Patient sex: M
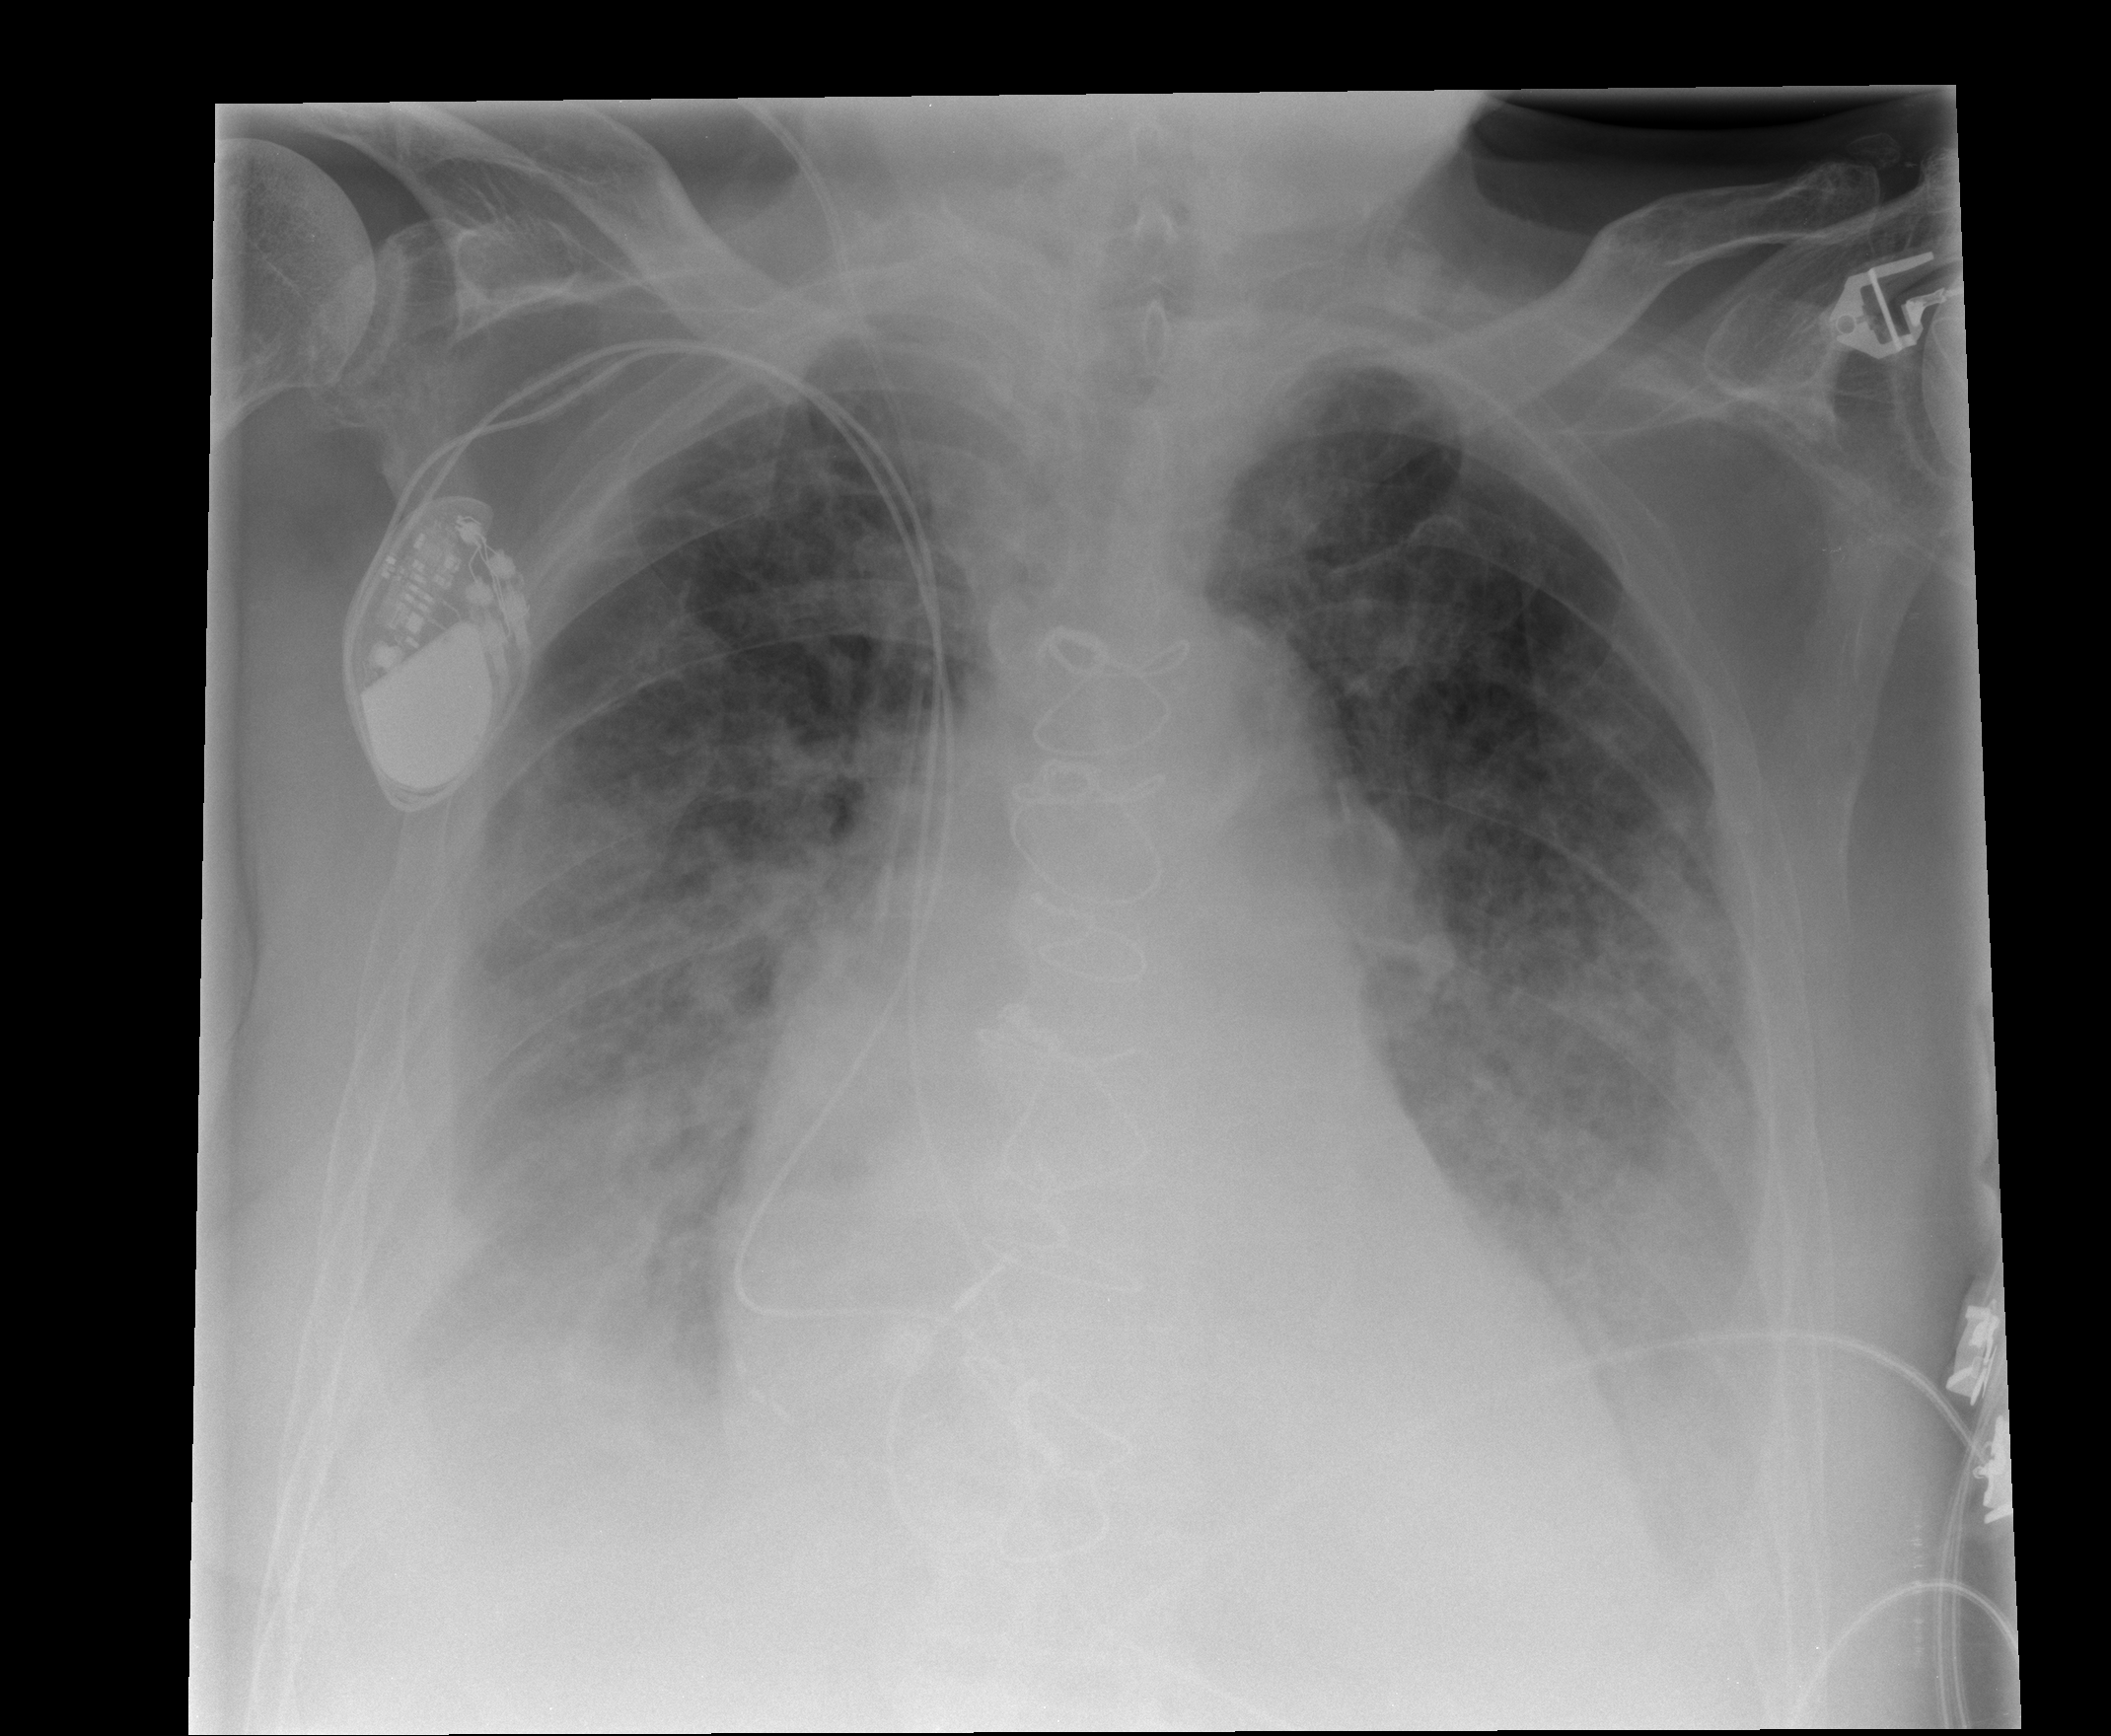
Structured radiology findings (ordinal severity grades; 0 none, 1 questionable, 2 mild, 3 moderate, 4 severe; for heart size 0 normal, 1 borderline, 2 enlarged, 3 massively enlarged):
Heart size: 2
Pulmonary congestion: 2
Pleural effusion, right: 3
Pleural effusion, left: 2
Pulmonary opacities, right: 3
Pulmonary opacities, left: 3
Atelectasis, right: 2
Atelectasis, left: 2